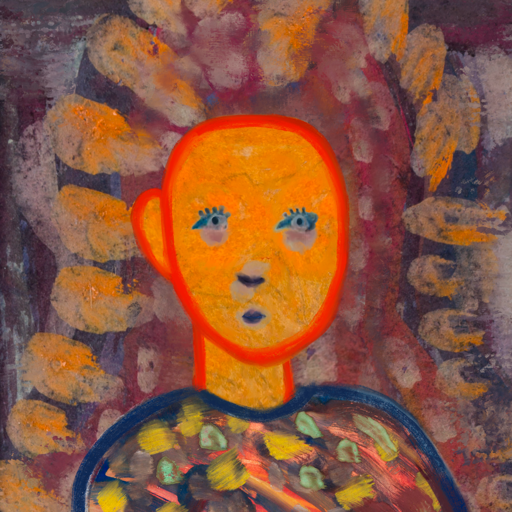
Background: Doll, Head And Neck Front: Sisters, Face Front: Hill_Girl, Bust: Mother_And_Son_Mother, Hair Front: Blank, Head Accessory: Blank, Second Necklace: Blank, Necklace: Blank, Baby: Blank